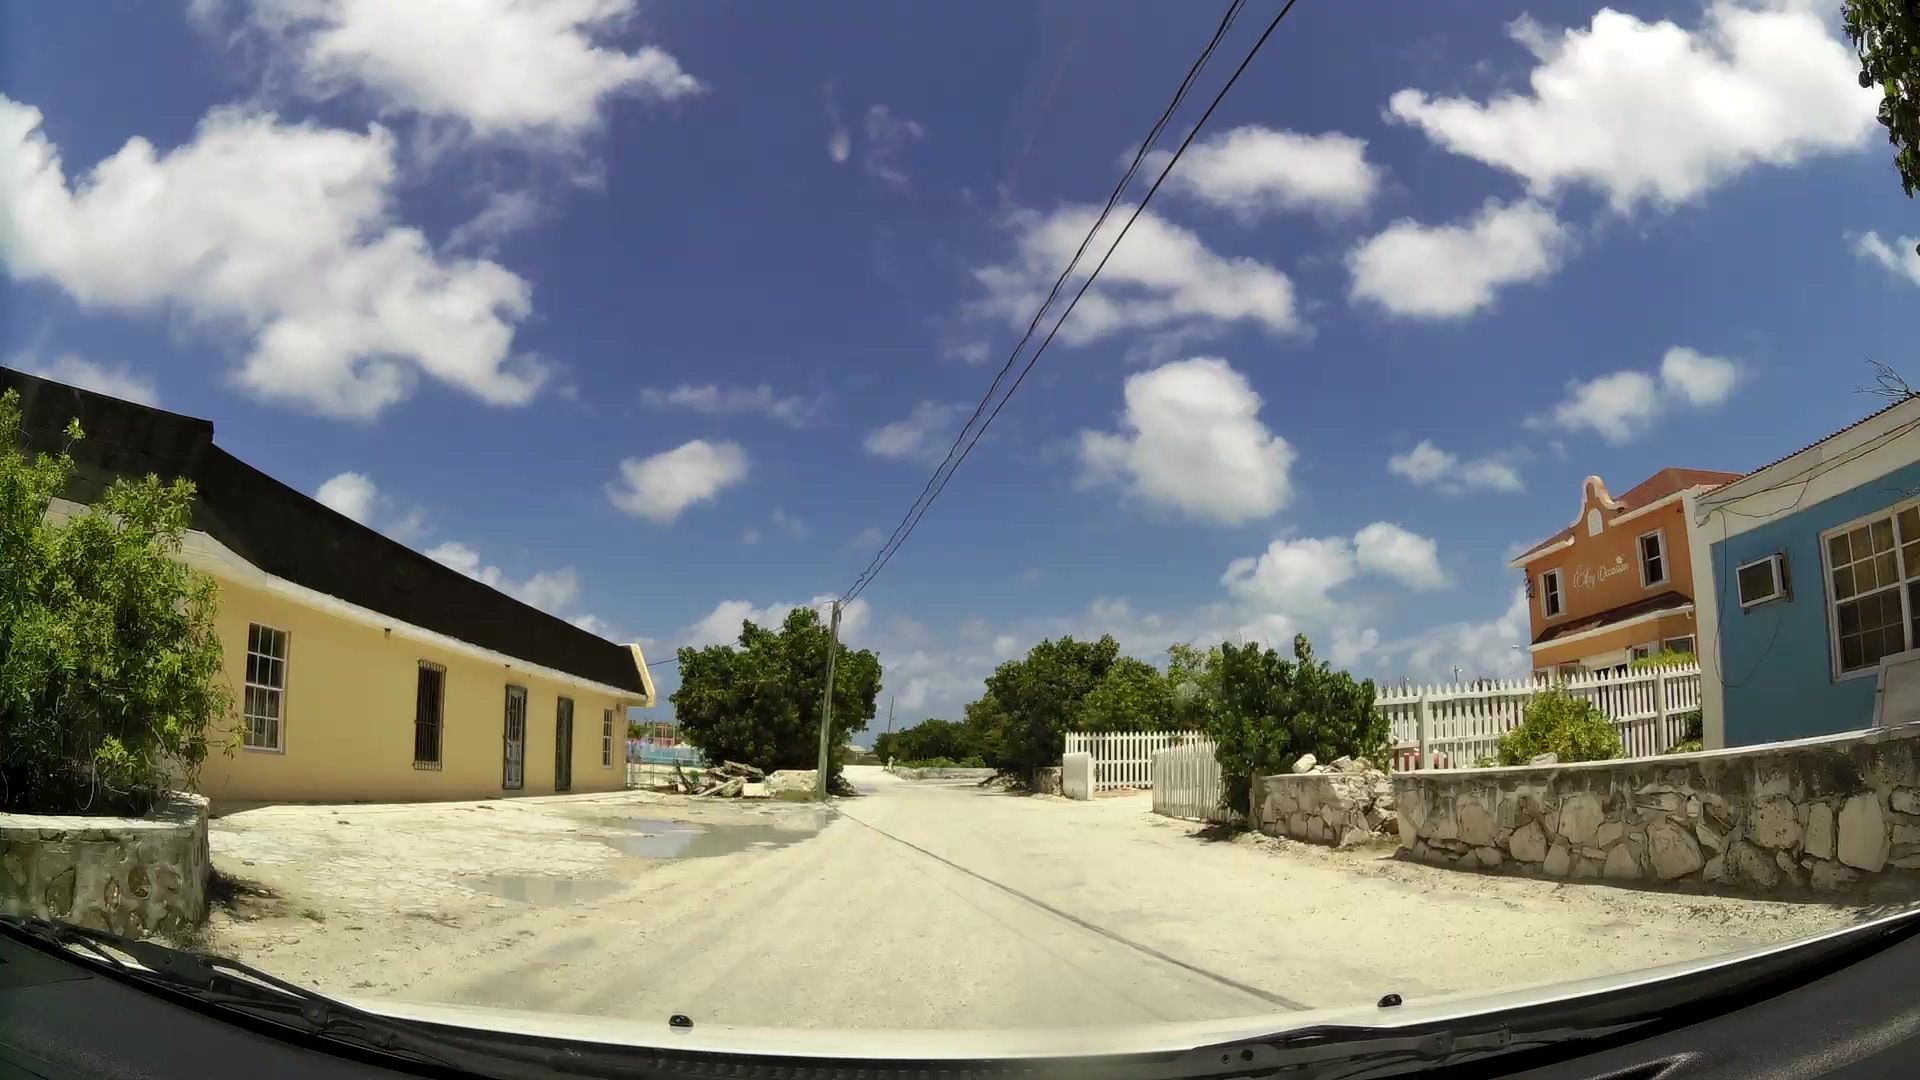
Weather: clear
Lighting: day
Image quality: good
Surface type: driving surface
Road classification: residential
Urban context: semi-dense urban cluster
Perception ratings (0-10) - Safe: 4.05, Lively: 6.29, Beautiful: 4.17, Boring: 4.84, Depressing: 5.56, Wealthy: 3.69